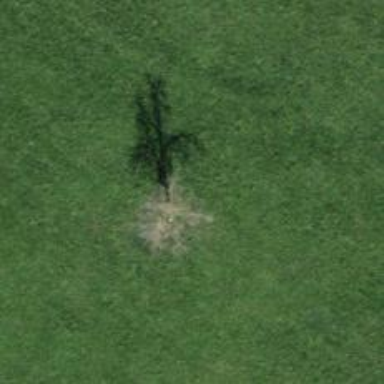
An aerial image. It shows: Beautiful tree in nature.